Interaction volume radius: 5 \u00c5
Interaction volume height: 30 \u00c5
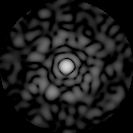
Disorder parameter: 0.816